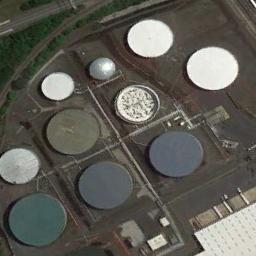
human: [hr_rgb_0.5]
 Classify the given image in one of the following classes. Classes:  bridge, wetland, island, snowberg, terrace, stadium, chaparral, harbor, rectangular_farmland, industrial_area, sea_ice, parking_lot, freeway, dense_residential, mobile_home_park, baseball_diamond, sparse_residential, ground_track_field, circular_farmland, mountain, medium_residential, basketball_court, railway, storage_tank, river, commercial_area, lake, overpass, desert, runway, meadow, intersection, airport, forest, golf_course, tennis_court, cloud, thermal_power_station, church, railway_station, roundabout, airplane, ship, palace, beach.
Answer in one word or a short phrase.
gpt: storage_tank